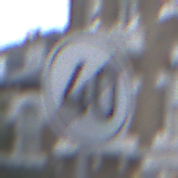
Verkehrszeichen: EndeGeschwindigkeit40
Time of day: MorningAfternoon
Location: Outdoor (Urban)
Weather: Overcast
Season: NotSpecified
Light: Natural